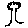
Label: tree